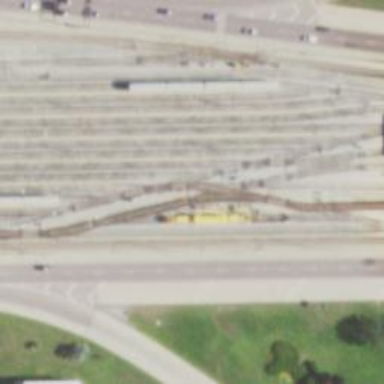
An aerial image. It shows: Electrified rail passing through service yard.